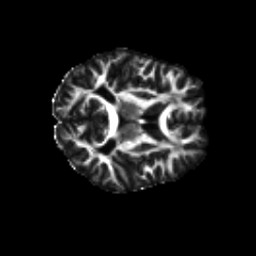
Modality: FA
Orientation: axial
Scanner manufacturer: siemens
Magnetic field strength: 3 T
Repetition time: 4.16 s
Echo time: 0.0806 s